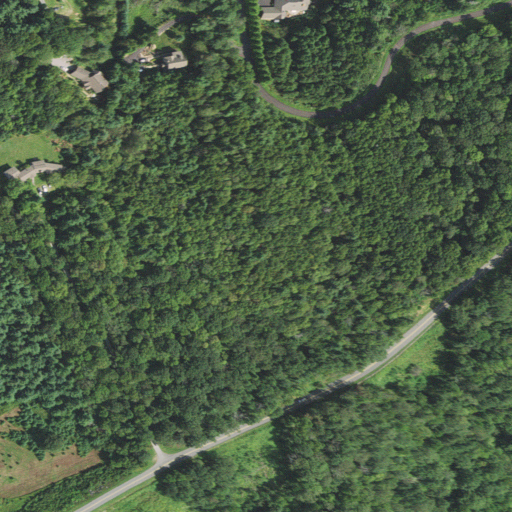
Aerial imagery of mountain in North Carolina named Thunder Hill containing mixed forest, deciduous forest, open development, evergreen forest, low intensity development, pasture, and shrub